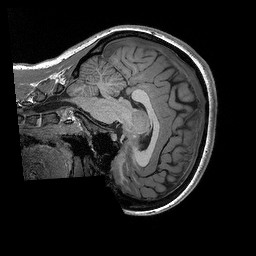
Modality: T1w
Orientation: sagittal
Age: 23
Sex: female
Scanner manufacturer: siemens
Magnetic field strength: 3 T
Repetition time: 2.3 s
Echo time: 0.00298 s